RGB frame:
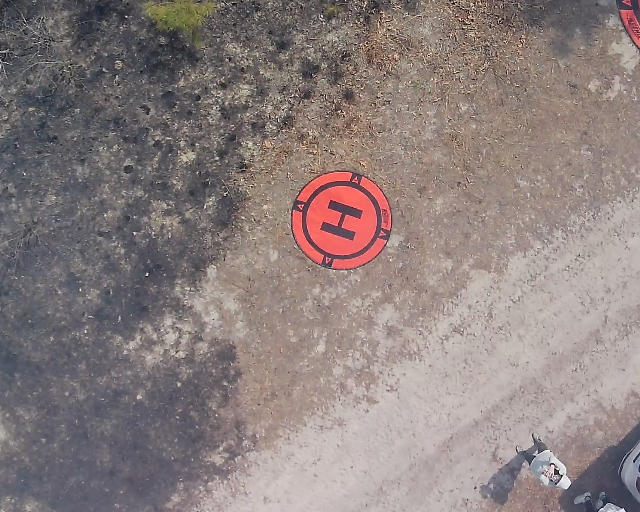
Thermal frame:
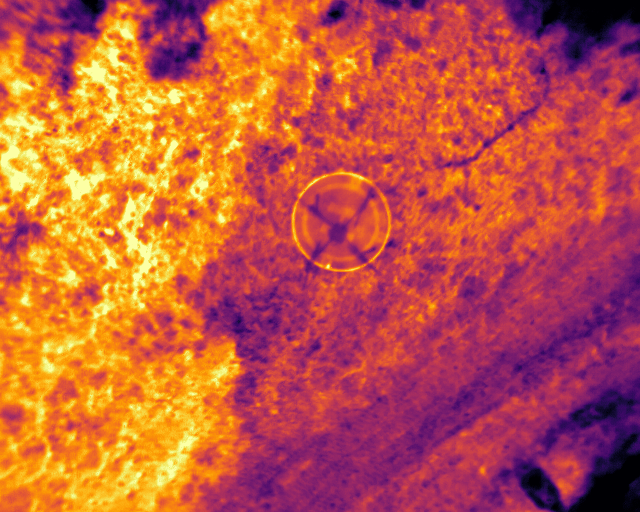
Captured: 2026-02-26 03:39:29
Pixels at or above 80 °C: 0 (fraction of frame: 0)